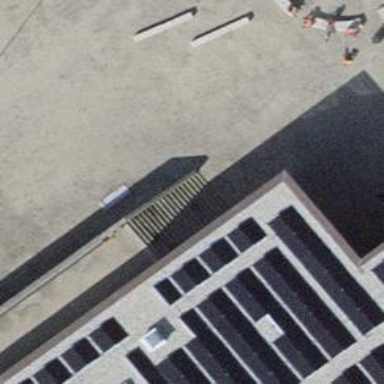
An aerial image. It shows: Set of concrete steps.